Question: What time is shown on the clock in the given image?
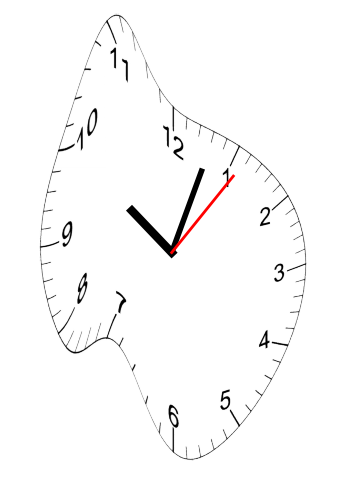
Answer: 10:03:06